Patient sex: M
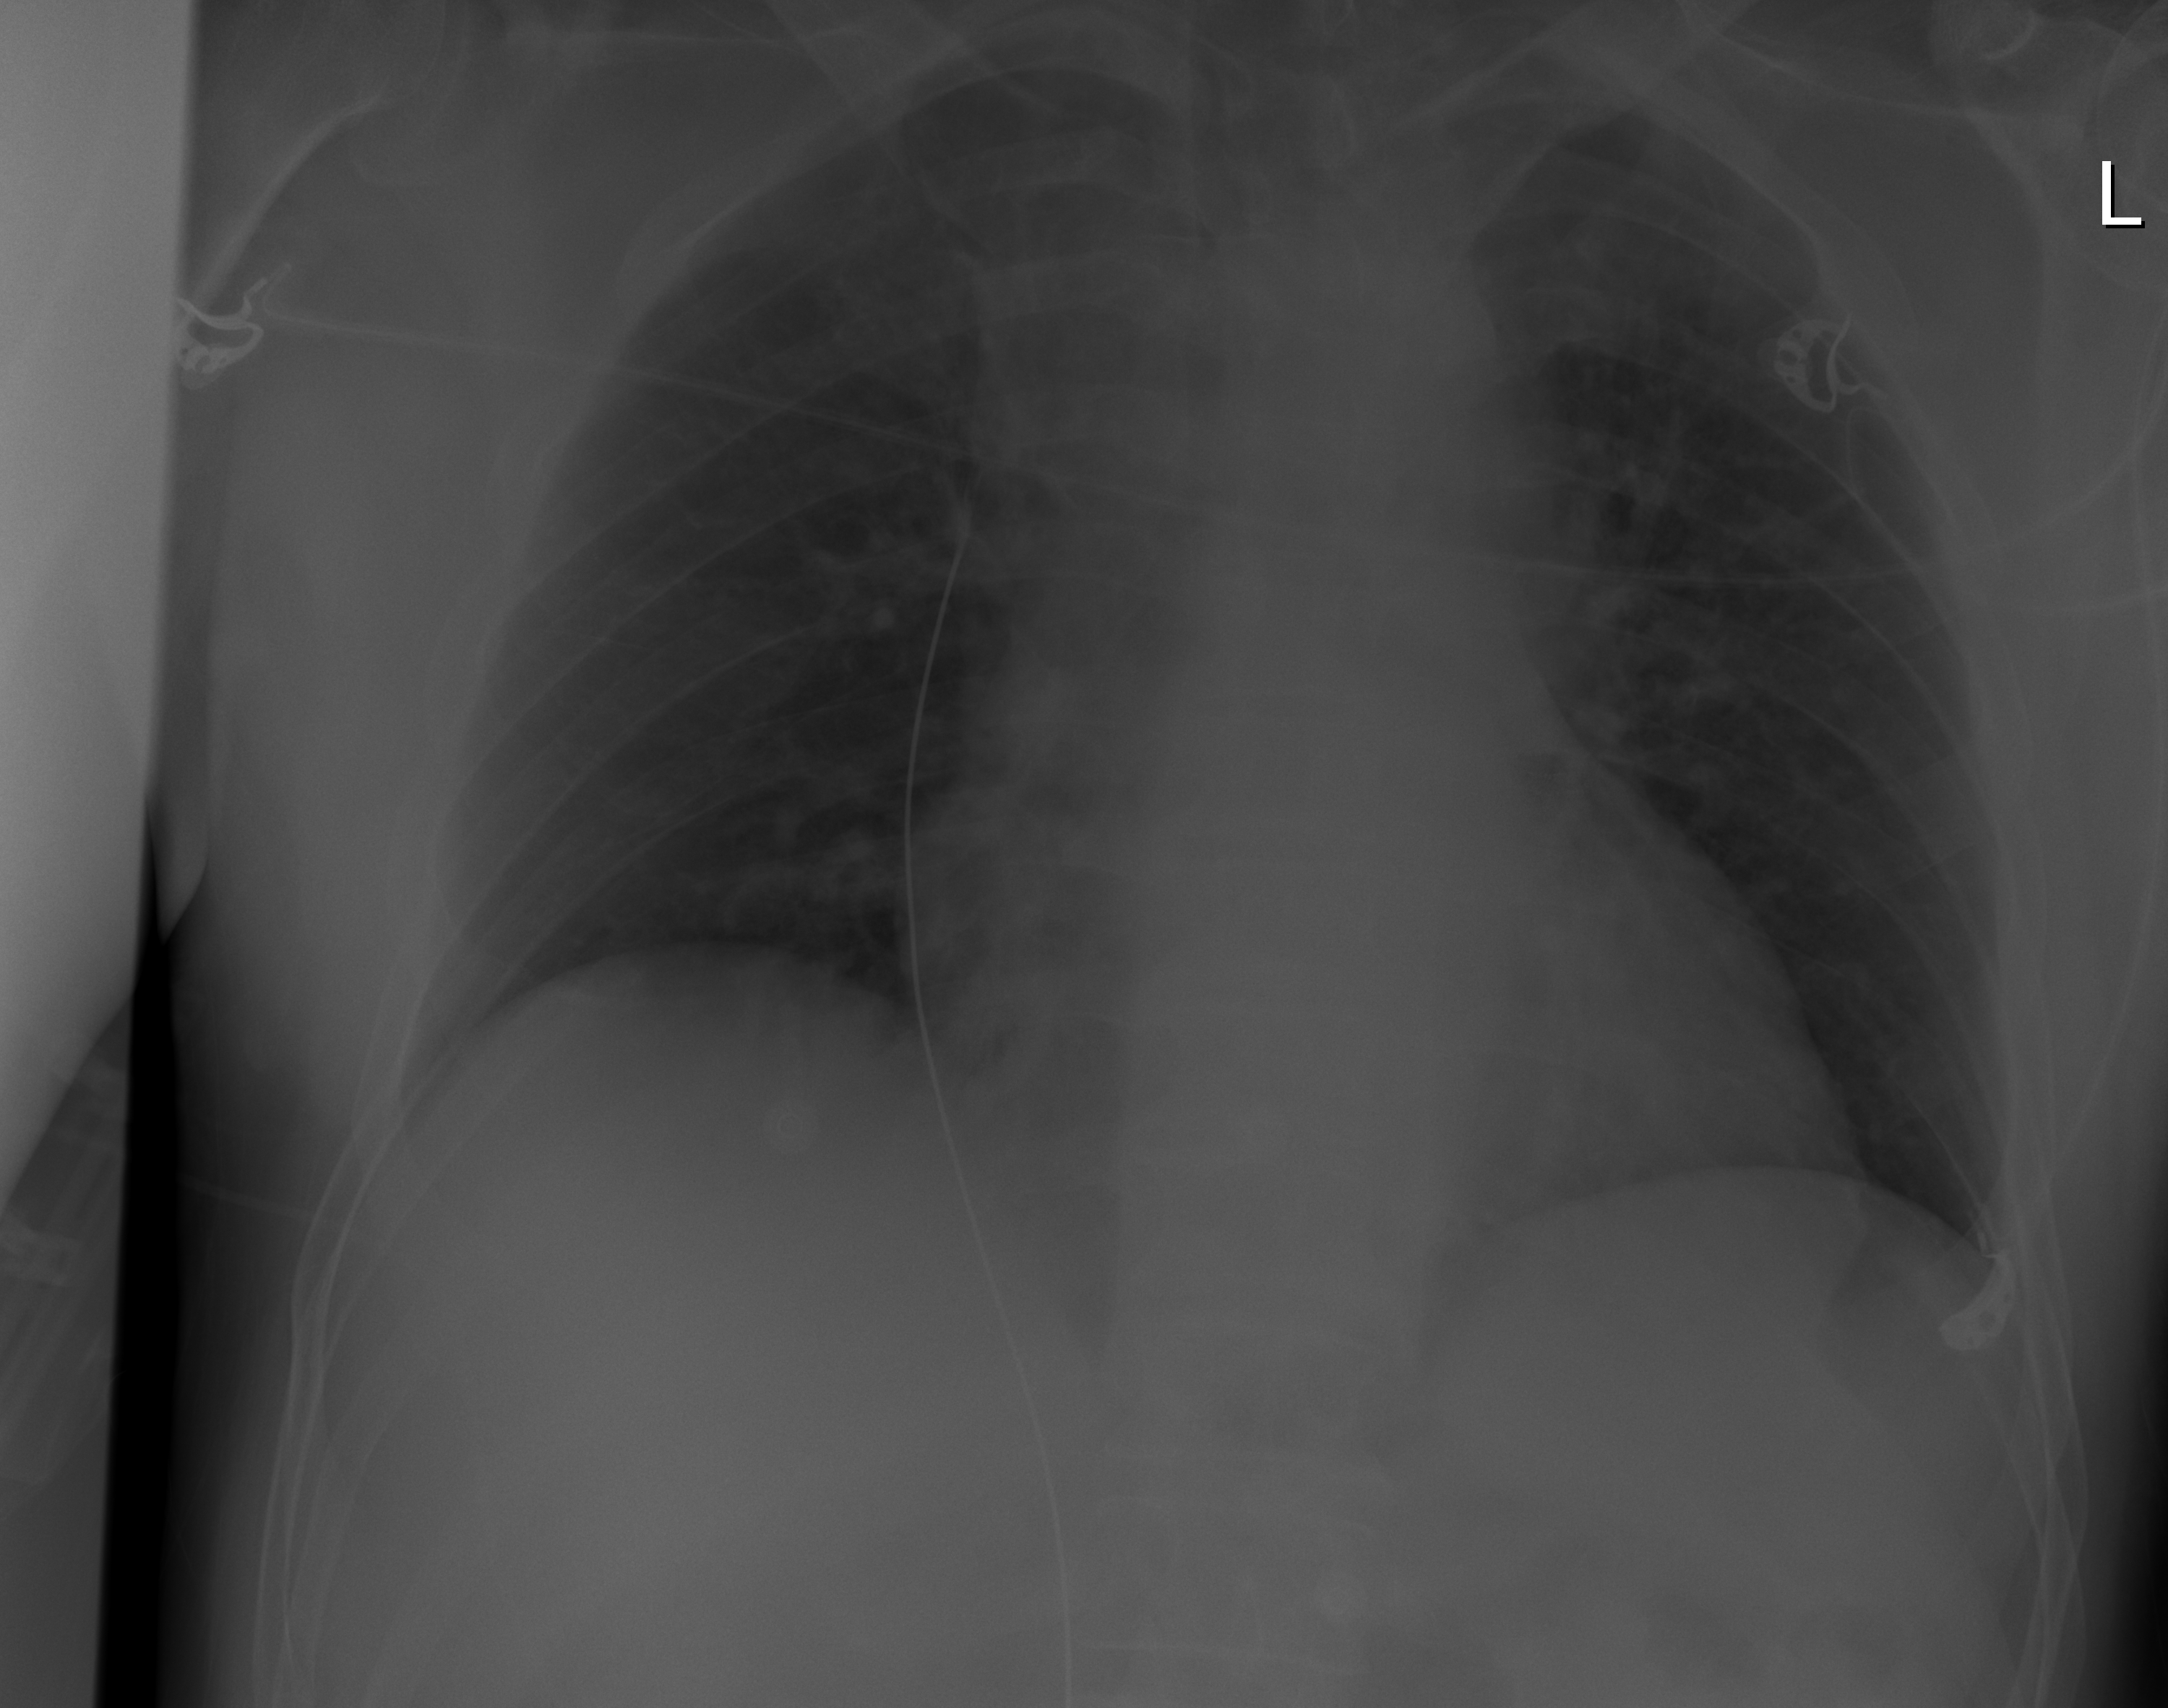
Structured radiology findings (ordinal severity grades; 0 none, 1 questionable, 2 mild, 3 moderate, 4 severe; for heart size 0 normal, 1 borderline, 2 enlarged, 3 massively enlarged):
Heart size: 1
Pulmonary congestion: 2
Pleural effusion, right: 0
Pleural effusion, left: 0
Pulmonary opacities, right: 0
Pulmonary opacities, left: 0
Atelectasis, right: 0
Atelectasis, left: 0